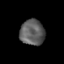
Tissue: prostate
Cell type: Epithelial cells
Senescence score: 0.3568
Nuclear area (px): 616
Mean DAPI intensity: 94.062